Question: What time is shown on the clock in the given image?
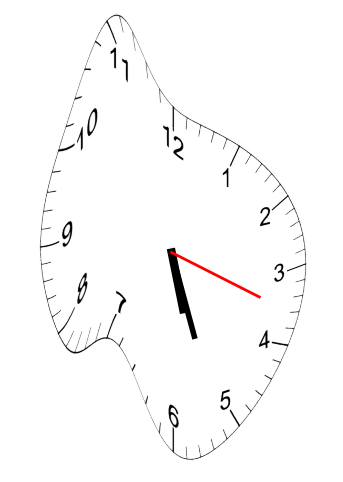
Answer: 05:26:18